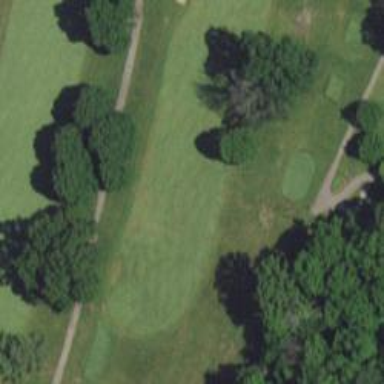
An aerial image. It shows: Golf hole.